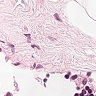
Metastatic tissue present: no